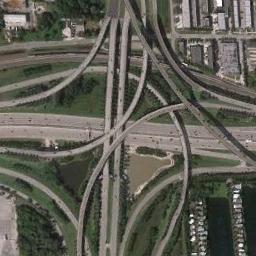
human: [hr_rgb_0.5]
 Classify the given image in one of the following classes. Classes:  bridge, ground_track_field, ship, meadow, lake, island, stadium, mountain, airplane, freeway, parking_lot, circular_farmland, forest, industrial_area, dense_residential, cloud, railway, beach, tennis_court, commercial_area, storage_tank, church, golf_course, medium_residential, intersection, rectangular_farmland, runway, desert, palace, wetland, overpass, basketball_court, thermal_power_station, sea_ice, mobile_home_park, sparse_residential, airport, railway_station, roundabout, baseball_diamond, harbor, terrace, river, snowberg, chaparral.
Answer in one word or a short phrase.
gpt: overpass